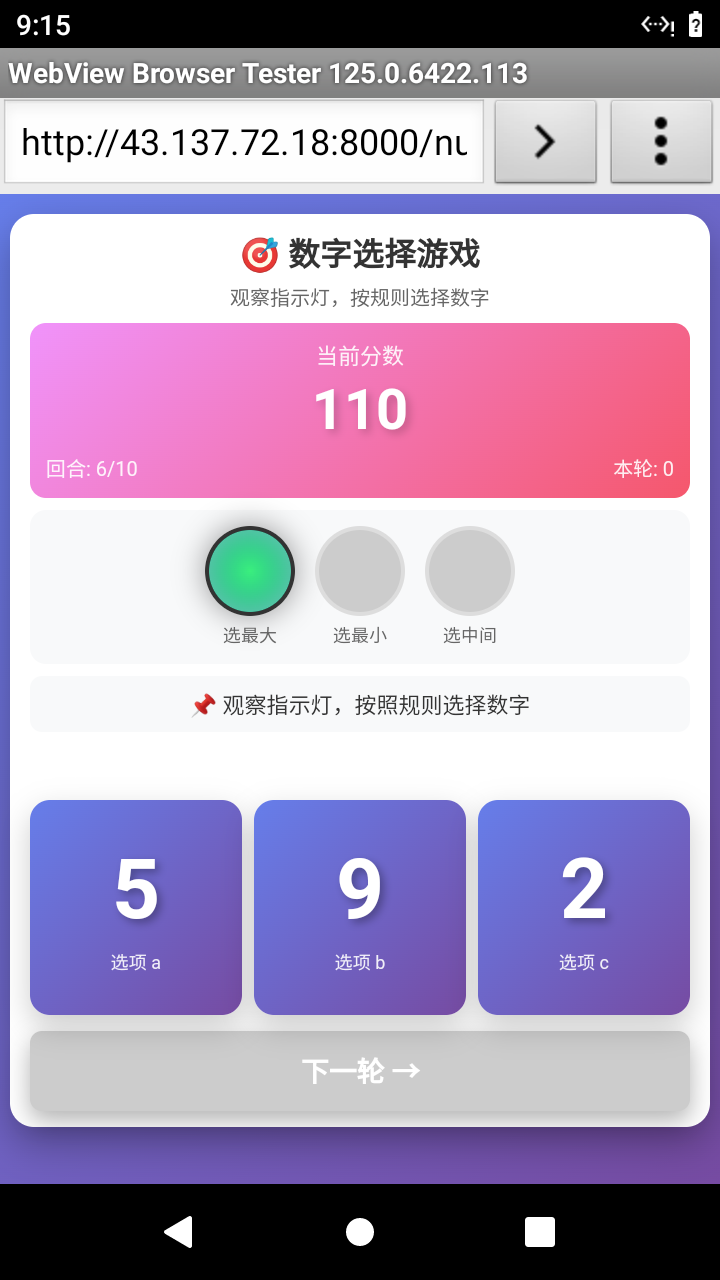

Select the correct number based on the traffic light color.
Answer: 1